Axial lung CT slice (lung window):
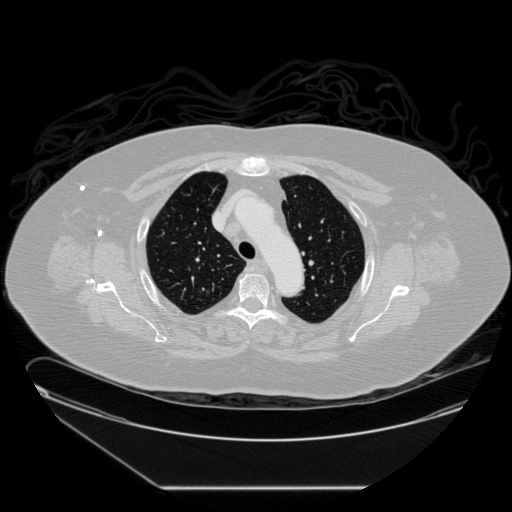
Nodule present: no